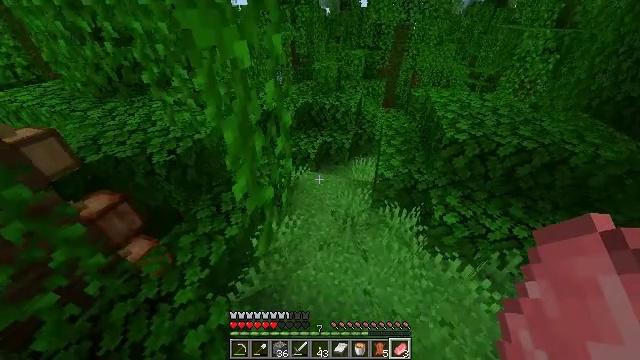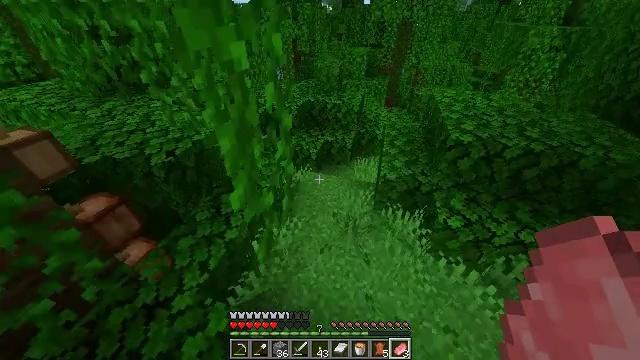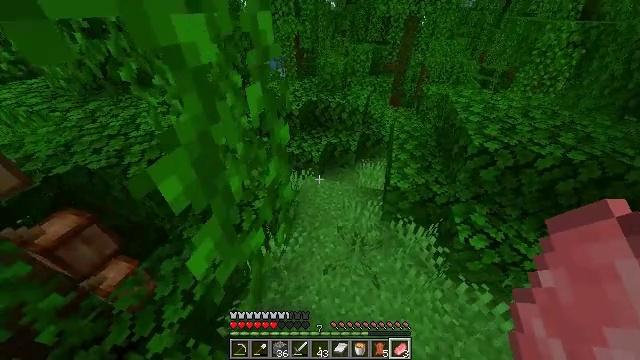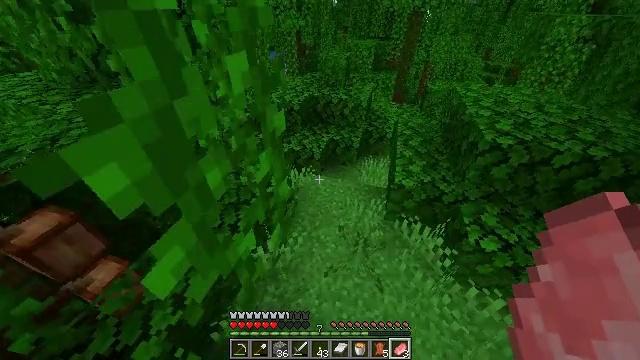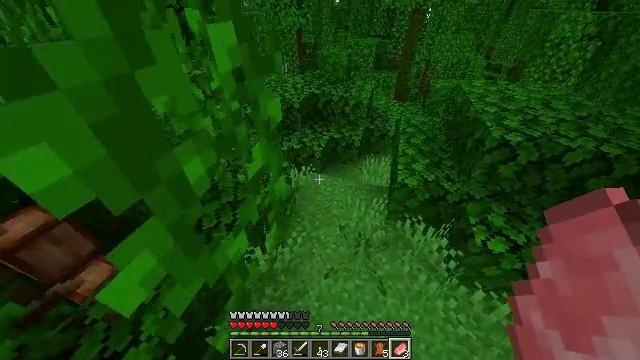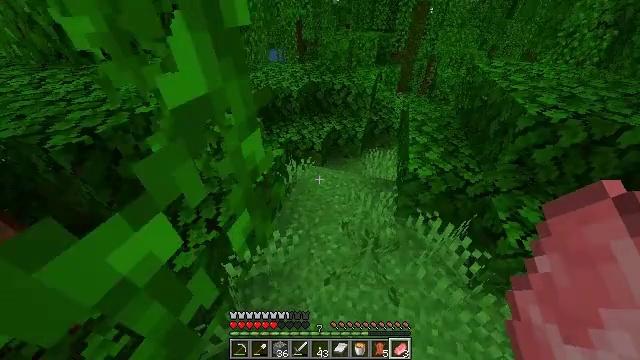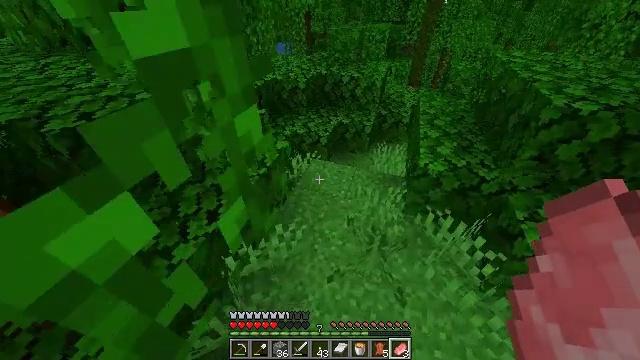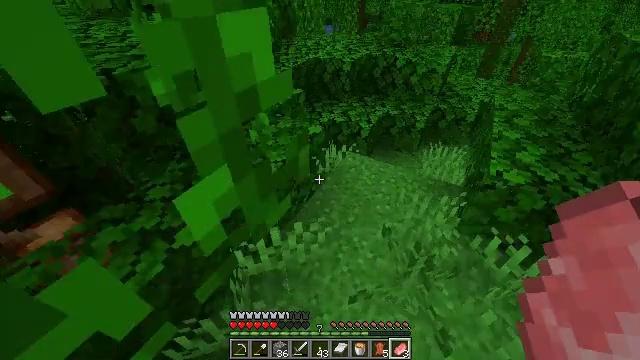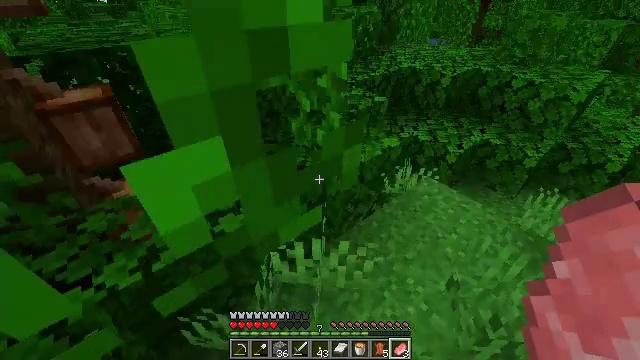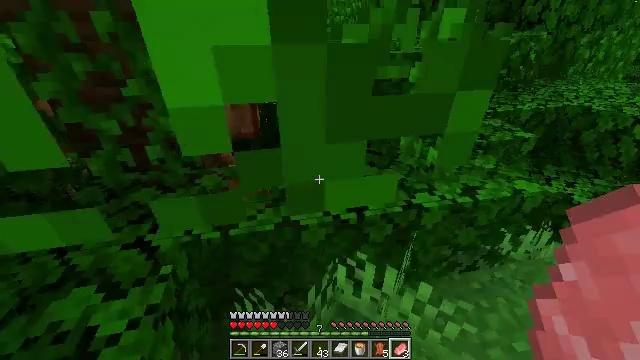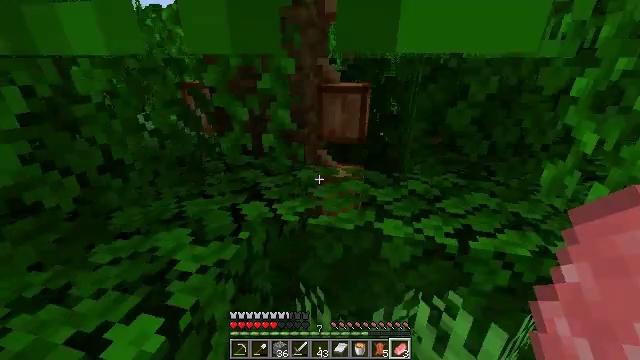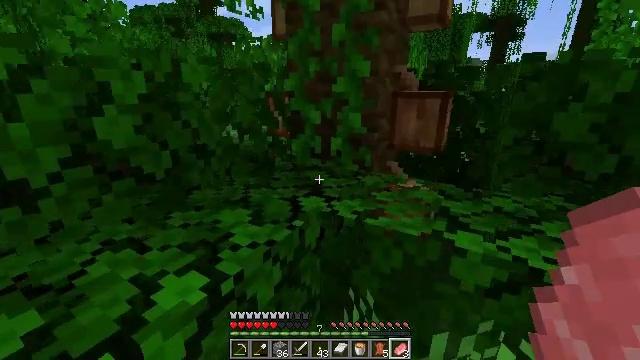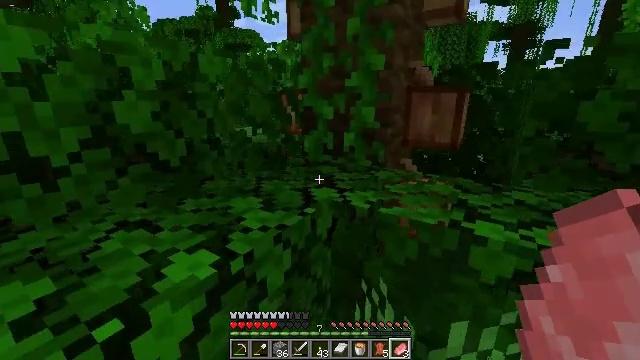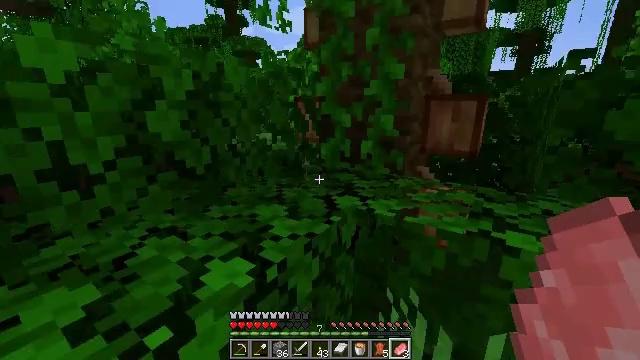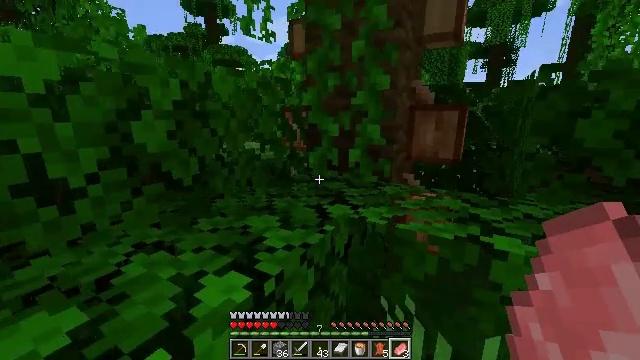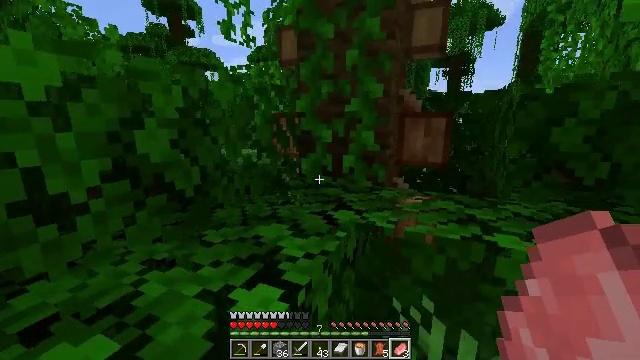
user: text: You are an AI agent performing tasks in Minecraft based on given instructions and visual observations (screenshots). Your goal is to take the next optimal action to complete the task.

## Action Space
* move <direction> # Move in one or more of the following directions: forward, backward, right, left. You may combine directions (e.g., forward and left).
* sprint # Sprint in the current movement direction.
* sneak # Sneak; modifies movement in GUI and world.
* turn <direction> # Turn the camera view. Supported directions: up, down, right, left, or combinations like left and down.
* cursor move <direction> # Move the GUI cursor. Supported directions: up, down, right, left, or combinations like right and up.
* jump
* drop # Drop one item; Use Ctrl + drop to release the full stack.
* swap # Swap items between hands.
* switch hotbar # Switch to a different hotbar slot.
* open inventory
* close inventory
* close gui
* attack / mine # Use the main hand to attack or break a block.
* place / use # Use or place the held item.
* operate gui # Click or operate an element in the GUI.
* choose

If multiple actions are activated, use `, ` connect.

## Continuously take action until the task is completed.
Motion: motion action
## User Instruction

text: Gather cocoa beans from the pod.
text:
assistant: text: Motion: move forward, sprint
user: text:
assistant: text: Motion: move forward, sprint
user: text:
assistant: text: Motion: move forward, sprint
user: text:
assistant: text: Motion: move forward, sprint
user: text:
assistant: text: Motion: sprint
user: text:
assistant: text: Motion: sprint, turn left and down
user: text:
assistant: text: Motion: sprint, turn left
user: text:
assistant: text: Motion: turn left and up
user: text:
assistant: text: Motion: turn left and up
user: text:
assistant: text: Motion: turn left and up
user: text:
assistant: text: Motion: turn left and up
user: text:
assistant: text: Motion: move left, turn left and up
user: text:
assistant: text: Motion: move left, turn left and up
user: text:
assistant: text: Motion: move left, turn right and up
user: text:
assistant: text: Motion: move left, turn right and up
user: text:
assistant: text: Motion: move left
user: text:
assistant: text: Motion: move forward and move left
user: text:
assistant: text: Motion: move forward and move left, jump
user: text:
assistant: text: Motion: move forward and move left, jump
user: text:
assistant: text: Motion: move forward and move left, jump
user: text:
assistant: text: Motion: move forward and move left, turn right, jump
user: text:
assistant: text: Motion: move forward and move left, jump
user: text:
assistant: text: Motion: move forward and move left
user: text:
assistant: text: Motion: move forward and move left
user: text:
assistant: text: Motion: move forward and move left
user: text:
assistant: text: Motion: move forward
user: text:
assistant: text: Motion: move forward
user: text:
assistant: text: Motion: move forward, switch to hotbar 1
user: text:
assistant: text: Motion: move forward, switch to hotbar 1
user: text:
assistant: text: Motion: move forward, switch to hotbar 1